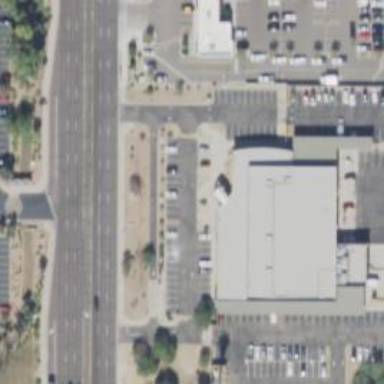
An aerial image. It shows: Post office.